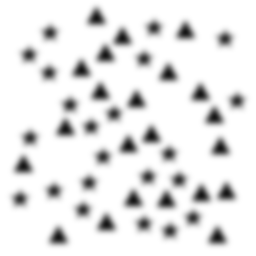
Squares: 0
Triangles: 22
Stars: 22
Total shapes: 44